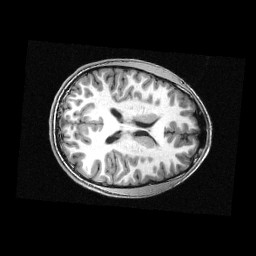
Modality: T1w
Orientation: axial
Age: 11
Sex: male
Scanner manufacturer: siemens
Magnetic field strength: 3 T
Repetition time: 2.3 s
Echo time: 0.00336 s